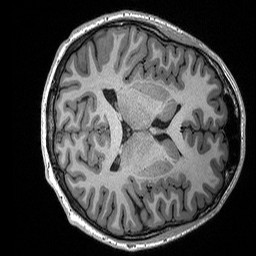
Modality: T1w
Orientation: axial
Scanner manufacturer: siemens
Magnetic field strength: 3 T
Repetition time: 2.3 s
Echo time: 0.00288 s